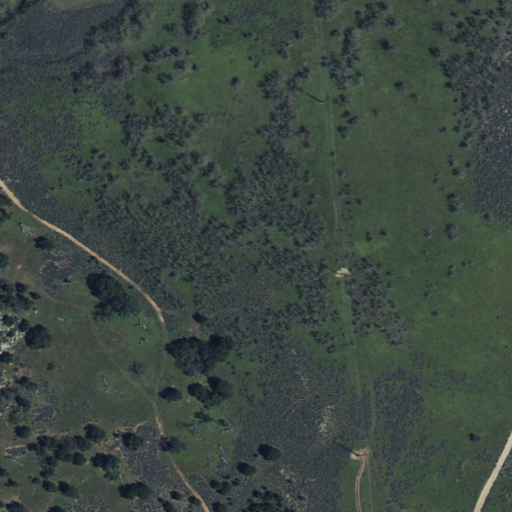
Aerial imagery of valley in California named Cameron Valley containing shrub, herbaceous wetlands, open development, woody wetlands, and grassland